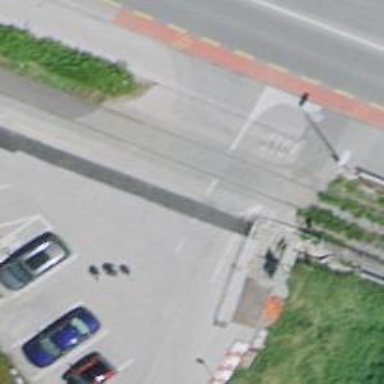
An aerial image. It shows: Level crossing along the railway.